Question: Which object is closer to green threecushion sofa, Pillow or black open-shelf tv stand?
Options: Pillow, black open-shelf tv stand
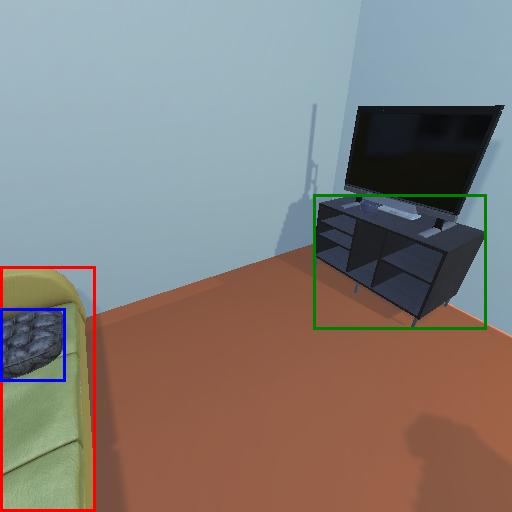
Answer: Pillow